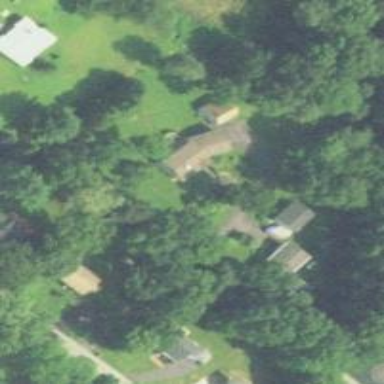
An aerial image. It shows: Residential driveway.